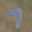
Label: 9